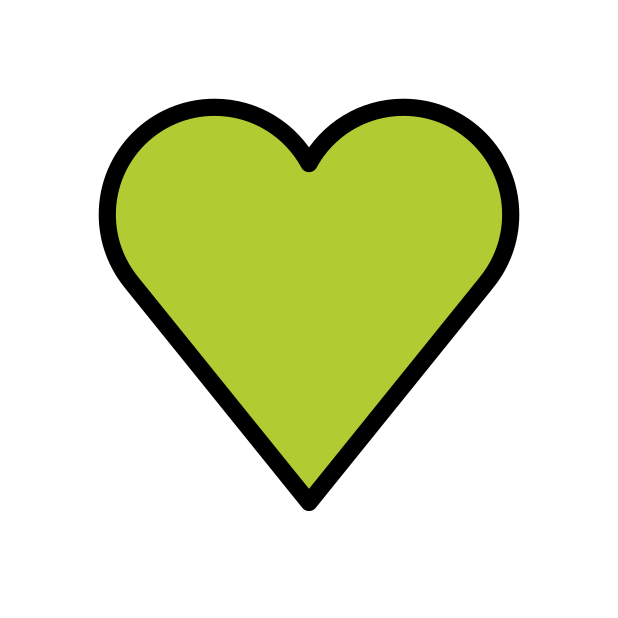
Emoji: 💚
Name: green heart
Unicode: 0x1f49a